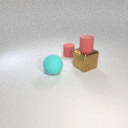
small red rubber cylinder to the right of large cyan rubber sphere